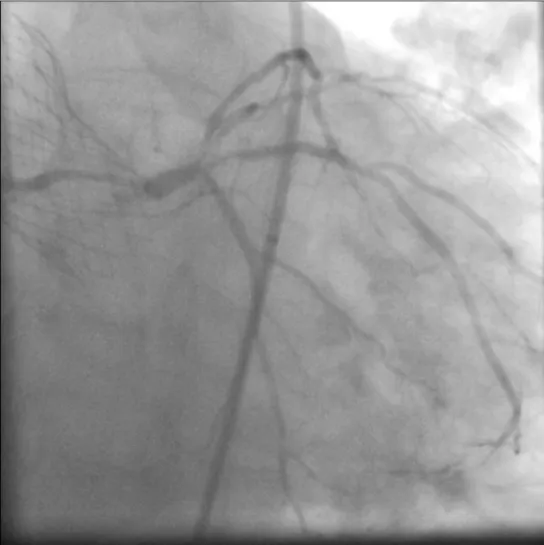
Coronary angiography showing a tapering distal LMS lesion, with critical proximal LAD disease. There is also a severe ostial D1 lesion, severe proximal intermediate disease, and diffuse diabetic disease throughout.
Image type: radiology (x_ray)